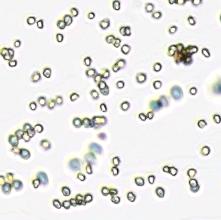
Label: Phaeocystis